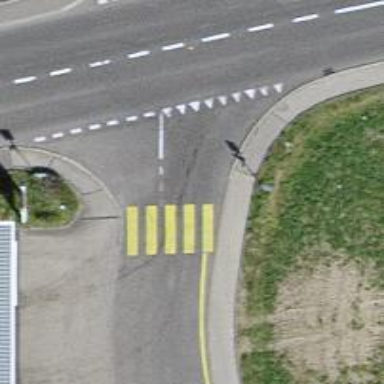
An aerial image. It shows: Uncontrolled zebra crossing with zebra markings.